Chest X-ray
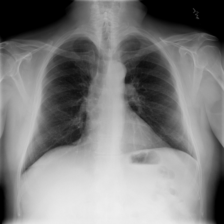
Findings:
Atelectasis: negative
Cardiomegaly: negative
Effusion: negative
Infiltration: positive
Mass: negative
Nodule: negative
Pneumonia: negative
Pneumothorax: negative
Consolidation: negative
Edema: negative
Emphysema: negative
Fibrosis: negative
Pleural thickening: negative
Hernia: negative